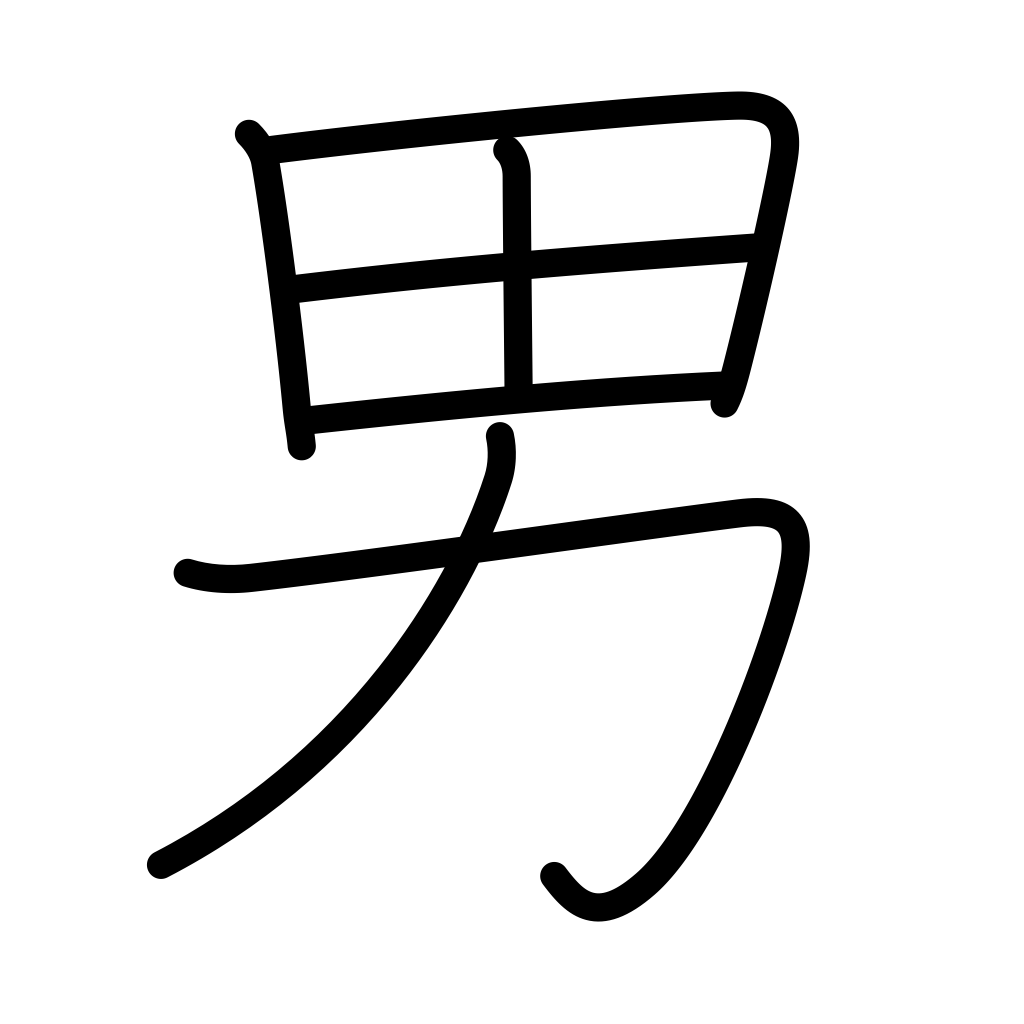
Meaning: male